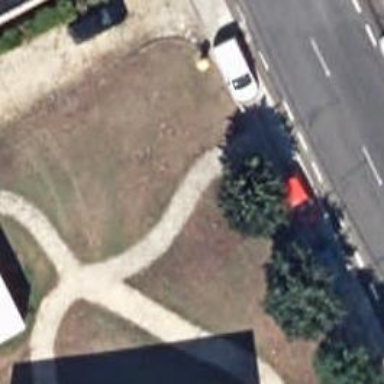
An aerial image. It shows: Sidewalk along the footway.